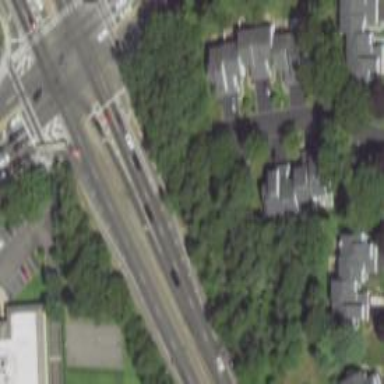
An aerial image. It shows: Asphalt road classified as trunk highway.